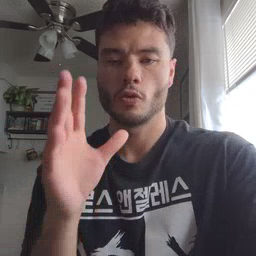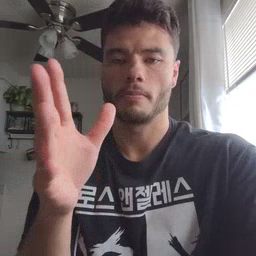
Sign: grandma